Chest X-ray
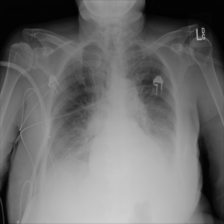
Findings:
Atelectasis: negative
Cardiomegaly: negative
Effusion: negative
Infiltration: negative
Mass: negative
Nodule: negative
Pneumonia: negative
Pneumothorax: negative
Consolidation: negative
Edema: positive
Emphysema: negative
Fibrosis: negative
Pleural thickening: negative
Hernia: negative